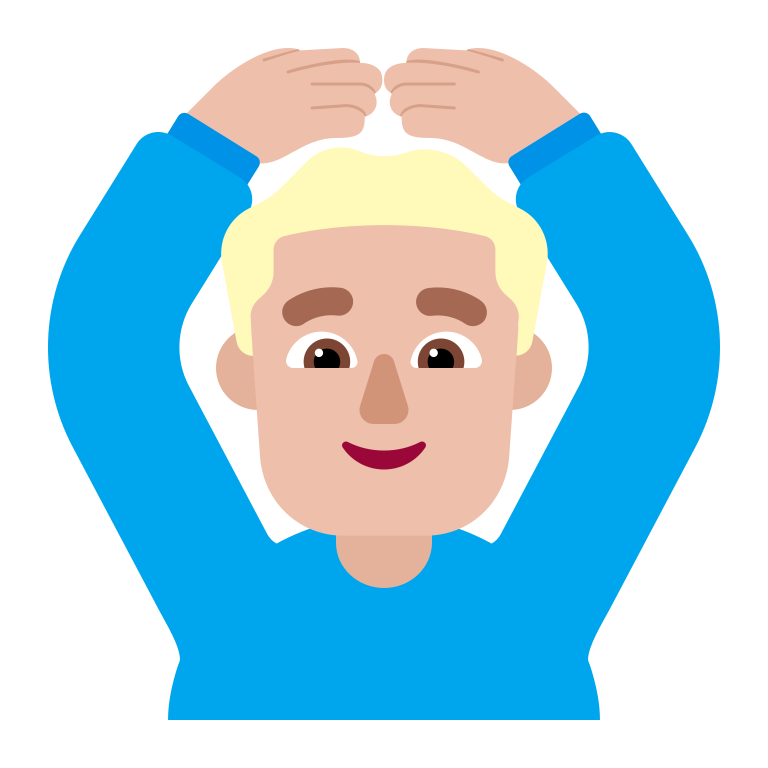
man gesturing ok flat  light